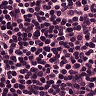
Metastatic tissue present: no